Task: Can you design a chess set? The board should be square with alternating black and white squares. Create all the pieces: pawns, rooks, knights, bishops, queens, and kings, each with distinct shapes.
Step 2151:
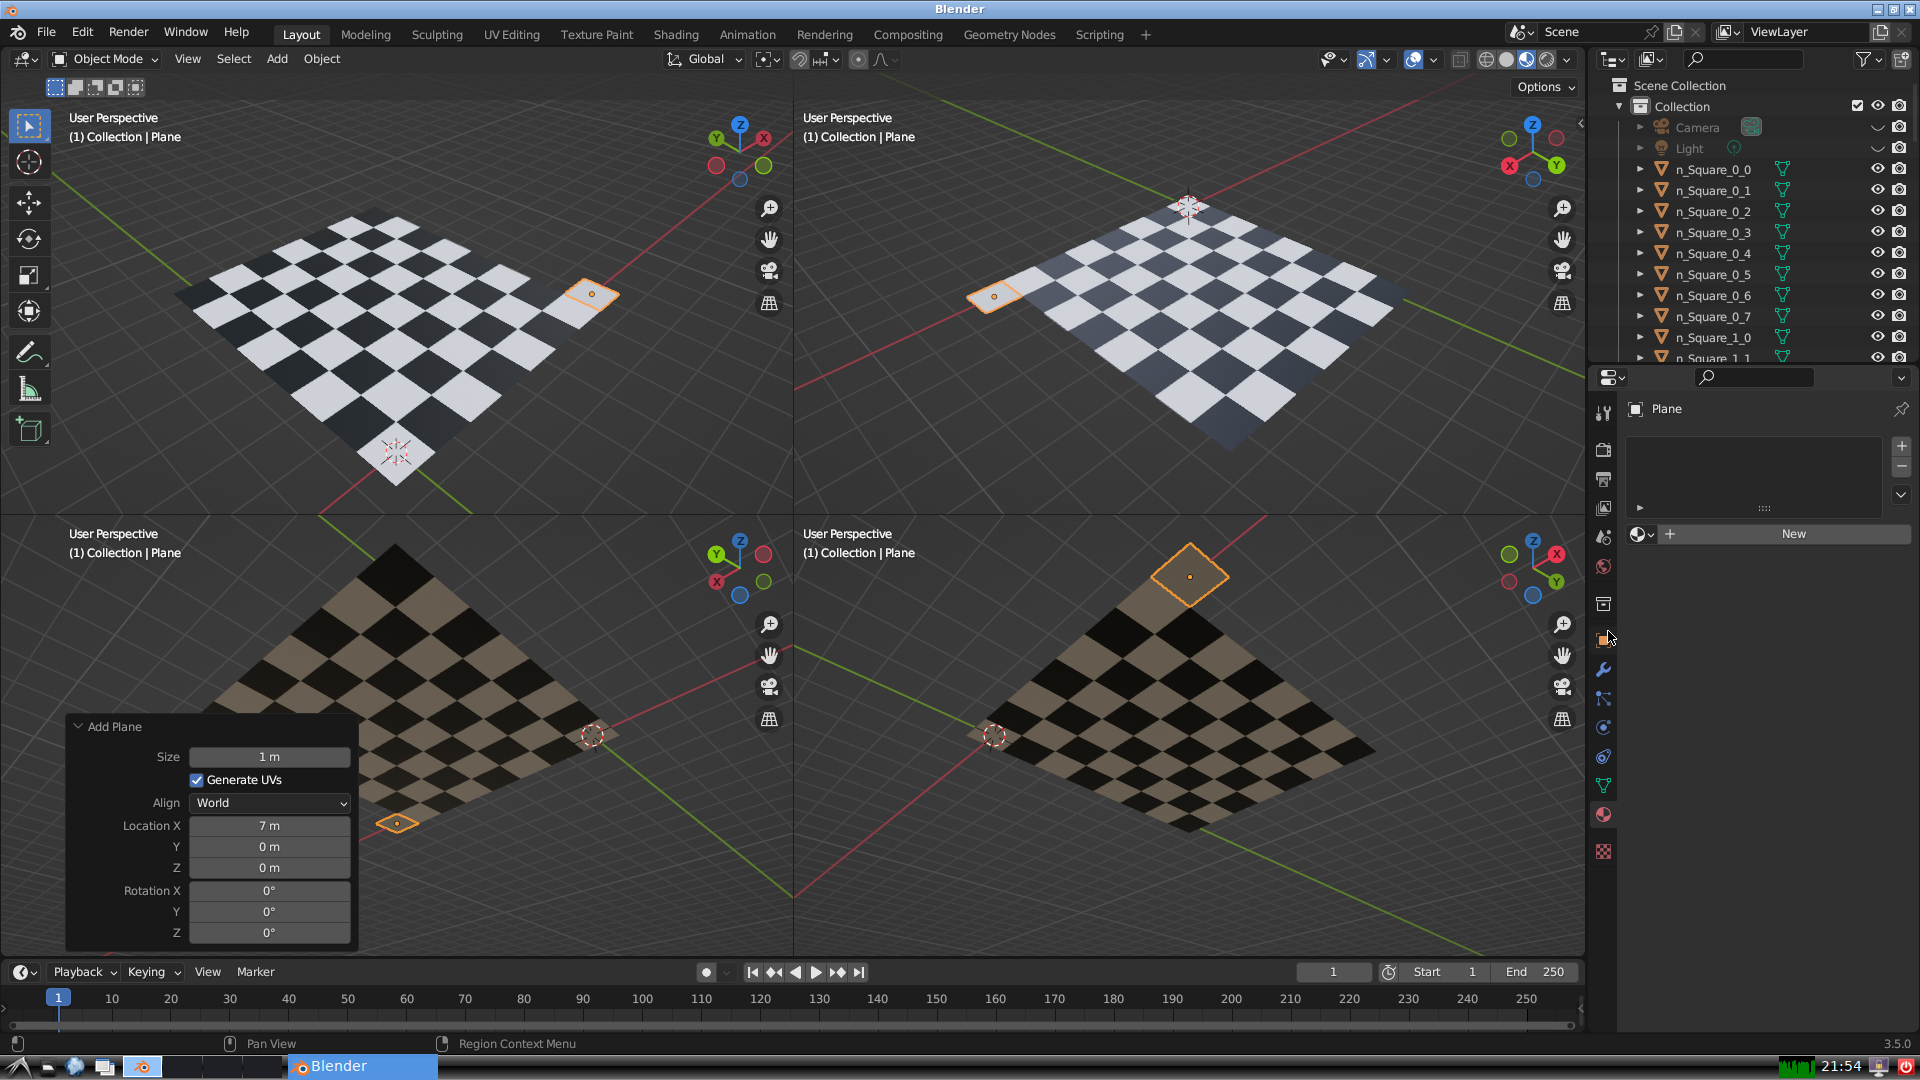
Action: click: no